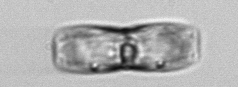
Label: pennate_morphotype1